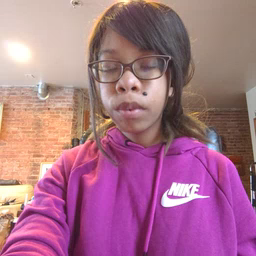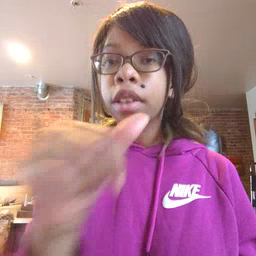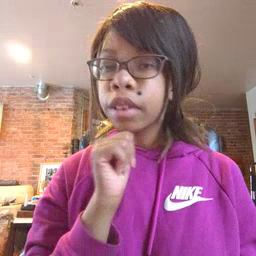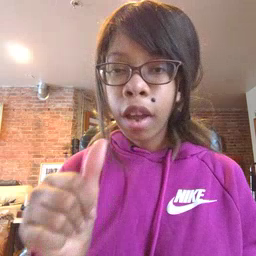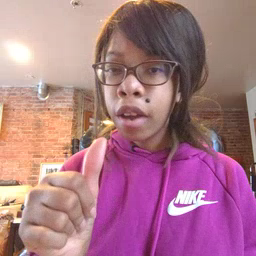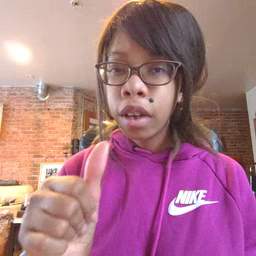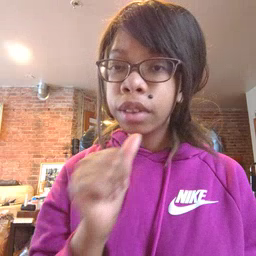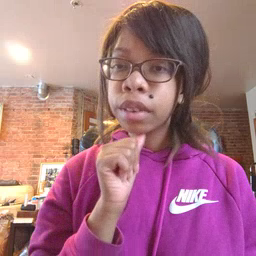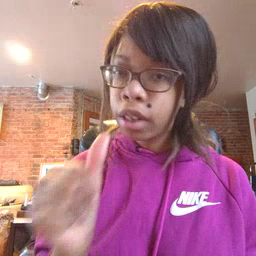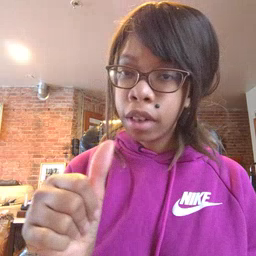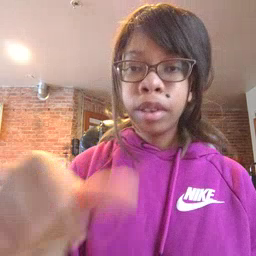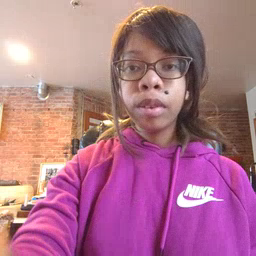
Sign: not